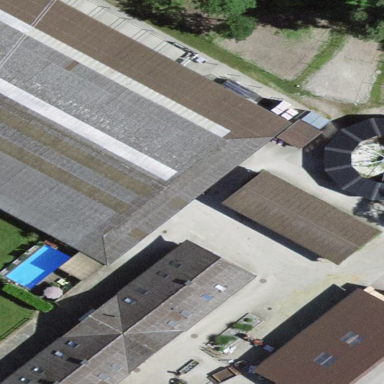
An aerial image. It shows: Farm building.